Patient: sex M, age 32
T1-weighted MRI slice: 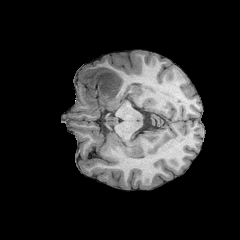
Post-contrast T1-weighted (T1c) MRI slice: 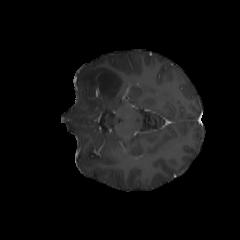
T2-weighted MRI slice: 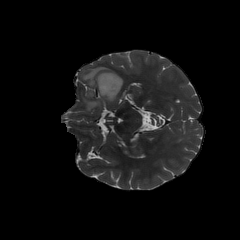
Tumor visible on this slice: yes
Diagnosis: Astrocytoma, IDH-mutant
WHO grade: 2